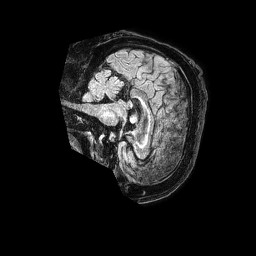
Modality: FLAIR
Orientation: sagittal
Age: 70
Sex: female
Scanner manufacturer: philips
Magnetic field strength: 1.5 T
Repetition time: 4.8 s
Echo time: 0.3 s